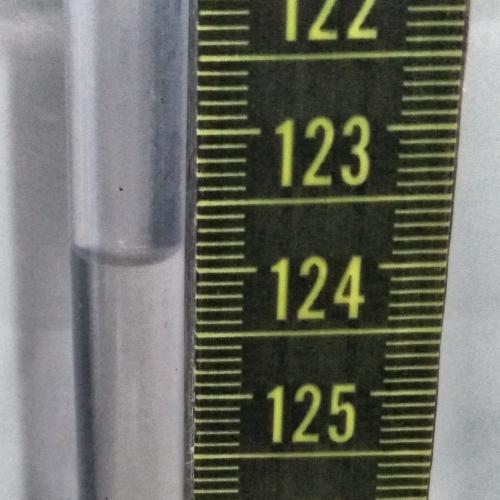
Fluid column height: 123.9 cm